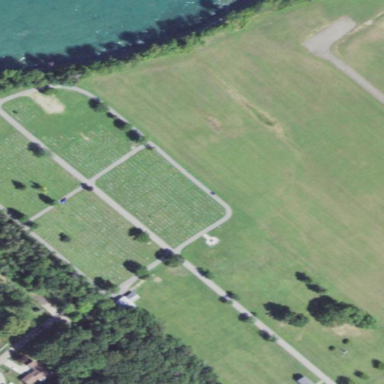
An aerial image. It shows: Cemetery.